Interaction volume radius: 5 \u00c5
Interaction volume height: 10 \u00c5
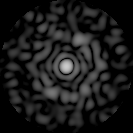
Disorder parameter: 0.8242